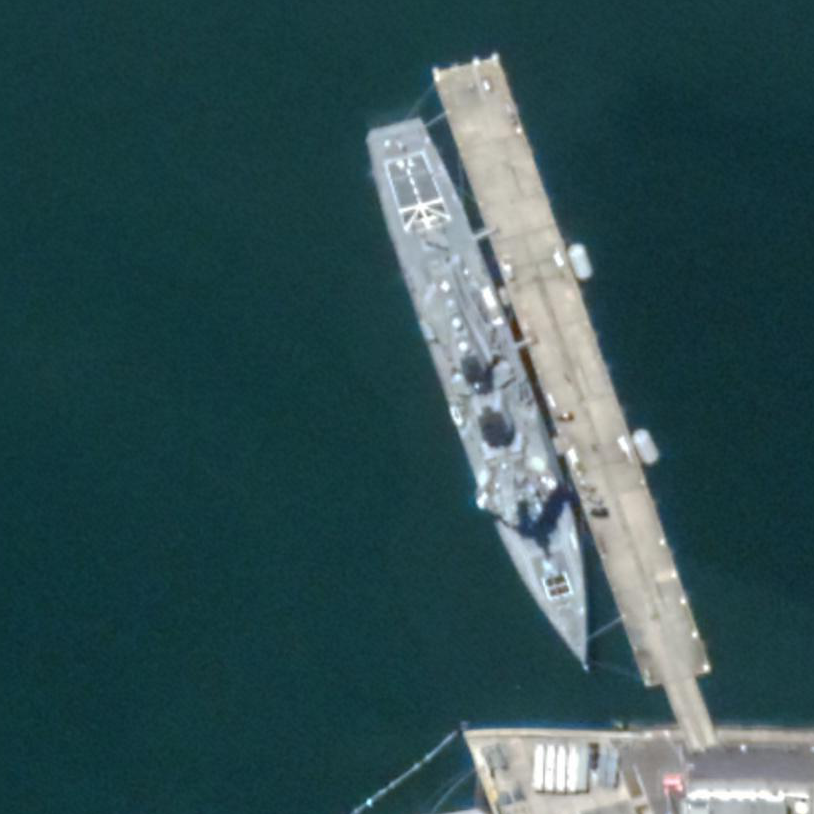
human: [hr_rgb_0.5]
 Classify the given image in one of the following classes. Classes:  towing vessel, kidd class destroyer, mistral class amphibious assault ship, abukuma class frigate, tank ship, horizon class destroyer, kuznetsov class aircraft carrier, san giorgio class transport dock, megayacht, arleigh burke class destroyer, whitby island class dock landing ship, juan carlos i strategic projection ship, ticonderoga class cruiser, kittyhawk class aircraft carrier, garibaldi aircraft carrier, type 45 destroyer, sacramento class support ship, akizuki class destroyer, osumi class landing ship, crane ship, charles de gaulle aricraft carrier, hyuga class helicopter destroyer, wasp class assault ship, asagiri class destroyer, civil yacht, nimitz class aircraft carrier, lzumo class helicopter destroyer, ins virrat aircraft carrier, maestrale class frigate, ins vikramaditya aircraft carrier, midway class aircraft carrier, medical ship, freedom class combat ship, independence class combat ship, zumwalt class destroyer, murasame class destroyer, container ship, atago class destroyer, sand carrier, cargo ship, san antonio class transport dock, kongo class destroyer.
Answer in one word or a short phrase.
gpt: Arleigh Burke class destroyer